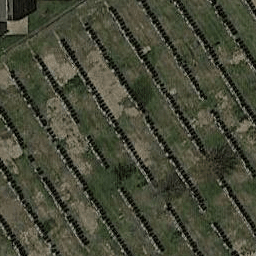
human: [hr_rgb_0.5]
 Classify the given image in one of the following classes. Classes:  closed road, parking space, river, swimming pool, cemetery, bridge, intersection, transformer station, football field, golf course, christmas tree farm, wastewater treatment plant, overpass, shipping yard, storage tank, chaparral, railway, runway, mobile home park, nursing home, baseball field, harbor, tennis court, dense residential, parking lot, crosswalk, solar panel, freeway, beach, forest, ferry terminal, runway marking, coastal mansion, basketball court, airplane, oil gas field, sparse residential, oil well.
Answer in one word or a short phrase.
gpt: cemetery